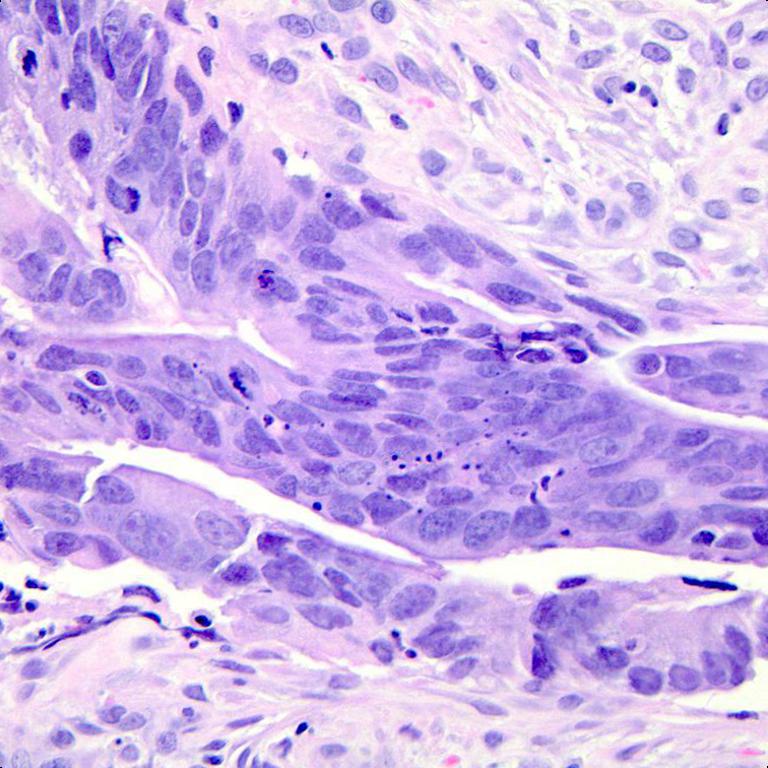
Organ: colon
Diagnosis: adenocarcinomas